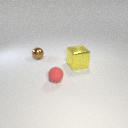
small brown metal sphere behind large yellow metal cube